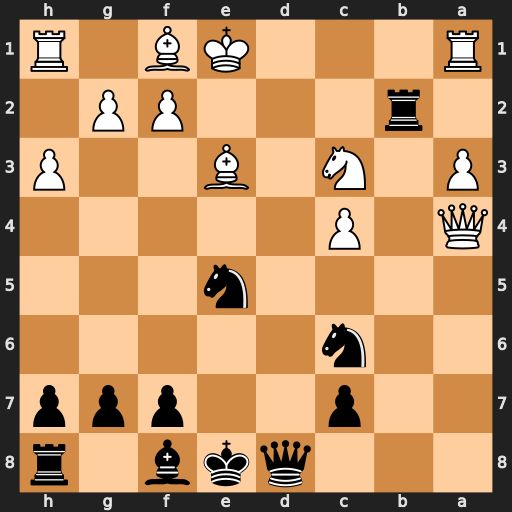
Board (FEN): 3qkb1r/2p2ppp/2n5/4n3/Q1P5/P1N1B2P/1r3PP1/R3KB1R
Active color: b
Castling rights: KQk
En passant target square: -
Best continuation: Bc5 Rd1 Qe7 Nd5 Bxe3